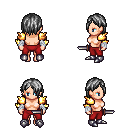
a pixel art fantasy rpg character, female body template, human, light skin, gold arm armor, red pants, gray bangs hairstyle, white cloth bandages, metal boots, dagger, four views (front, back, left, right), 2x2 character sprite sheet, small pixel art, hard edges, no anti-aliasing